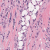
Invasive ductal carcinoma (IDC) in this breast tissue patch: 1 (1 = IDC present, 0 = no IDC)